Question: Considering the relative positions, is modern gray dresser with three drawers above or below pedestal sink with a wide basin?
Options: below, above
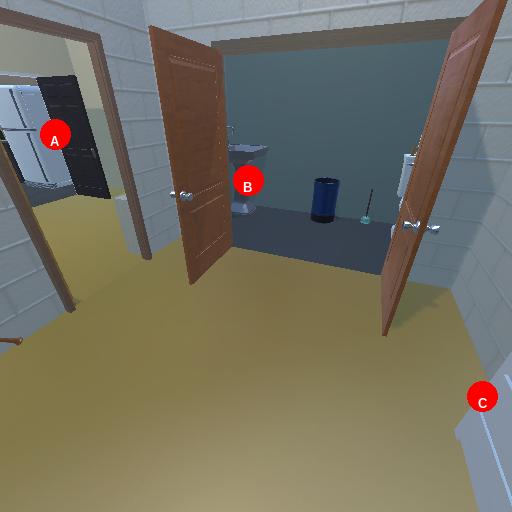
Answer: below